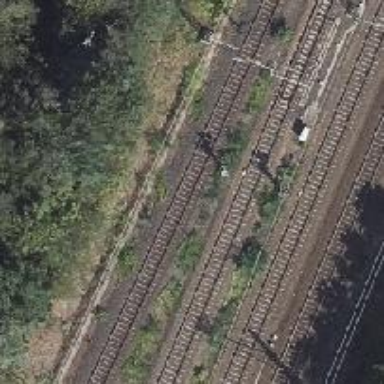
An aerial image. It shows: Railway signal.